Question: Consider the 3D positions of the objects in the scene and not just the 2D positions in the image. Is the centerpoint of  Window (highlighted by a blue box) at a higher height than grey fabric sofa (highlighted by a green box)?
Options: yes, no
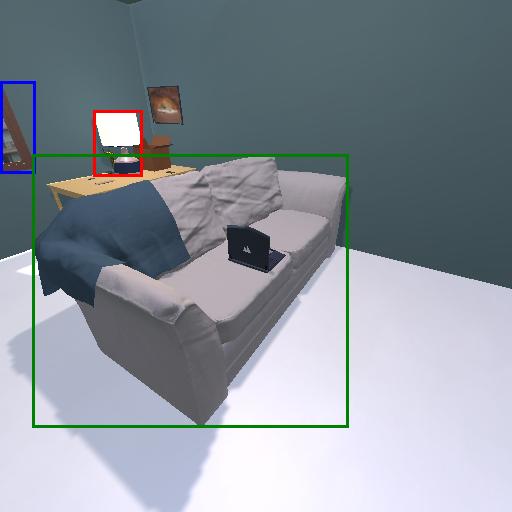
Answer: yes